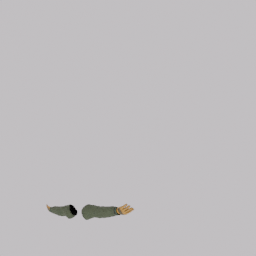
Label: people